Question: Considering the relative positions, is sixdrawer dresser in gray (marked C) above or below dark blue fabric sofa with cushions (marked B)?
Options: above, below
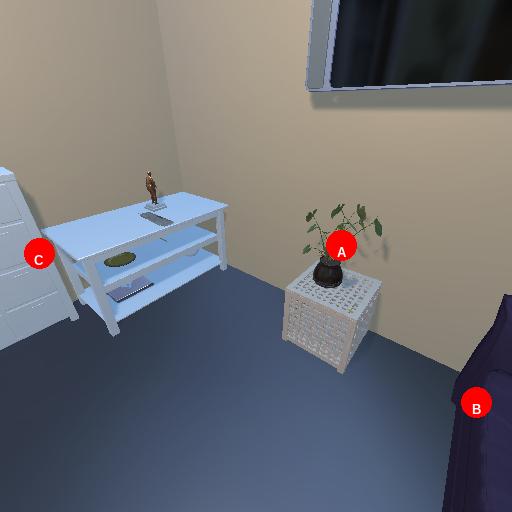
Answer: above